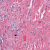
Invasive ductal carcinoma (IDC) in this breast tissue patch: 1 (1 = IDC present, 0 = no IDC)